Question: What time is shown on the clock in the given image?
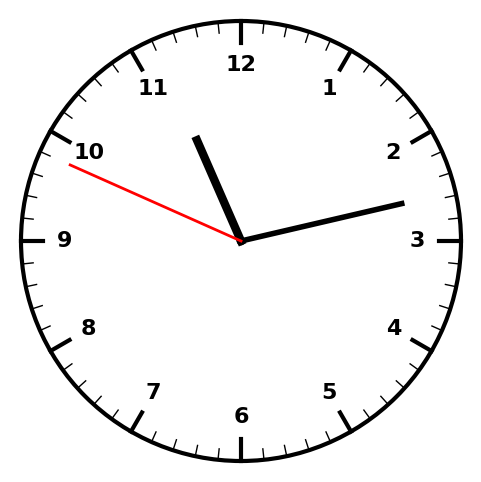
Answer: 11:12:49